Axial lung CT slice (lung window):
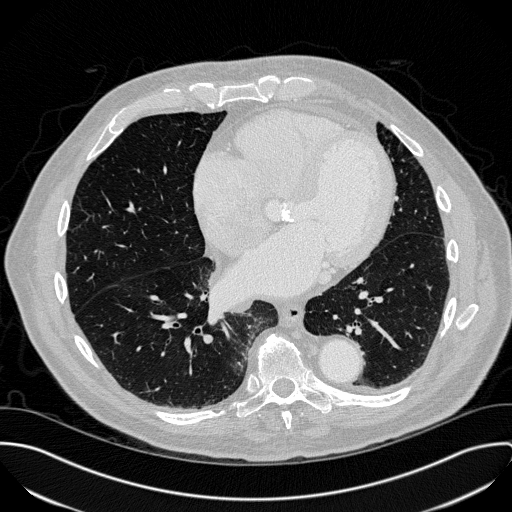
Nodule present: no